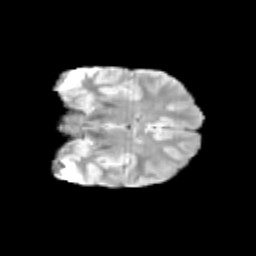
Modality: T2w
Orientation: coronal
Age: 14
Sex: female
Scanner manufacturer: siemens
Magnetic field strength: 3 T
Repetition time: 3.8 s
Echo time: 0.07 s